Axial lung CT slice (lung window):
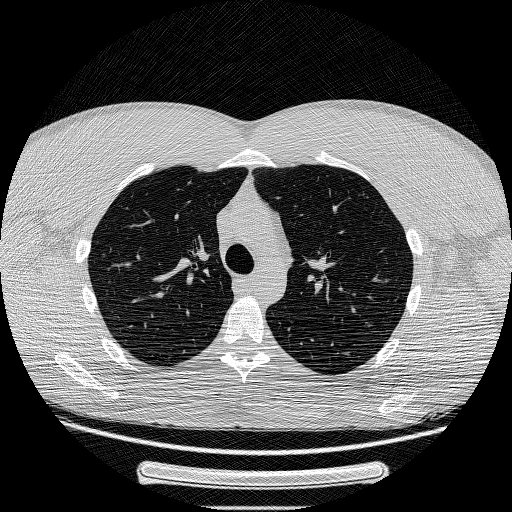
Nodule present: no